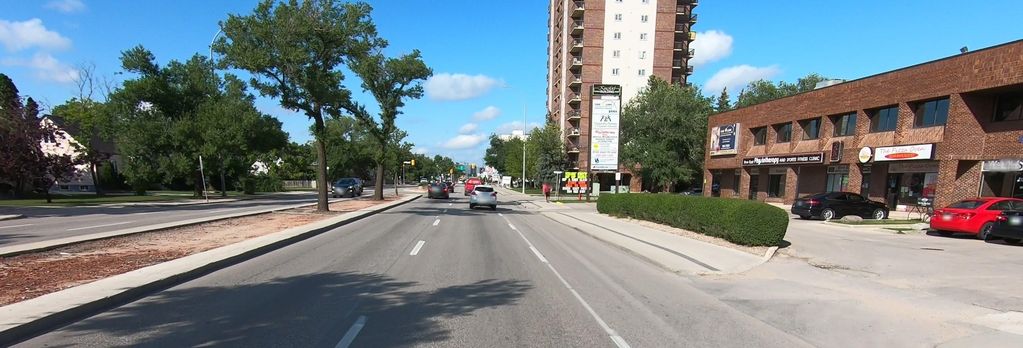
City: winnipeg